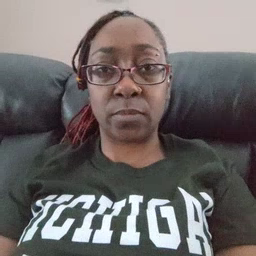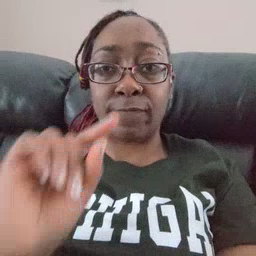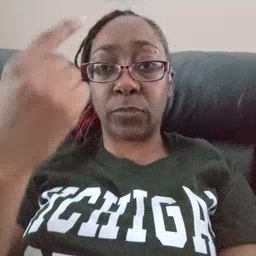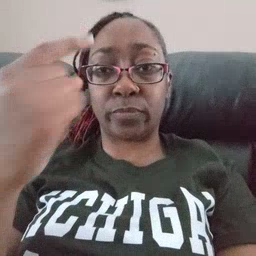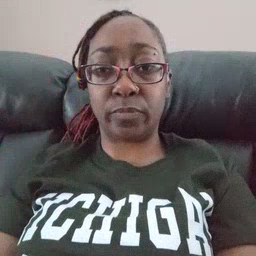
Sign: first